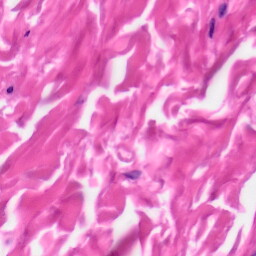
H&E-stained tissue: Skin